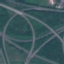
Land use / land cover: Highway